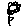
Label: flower